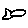
Label: fish